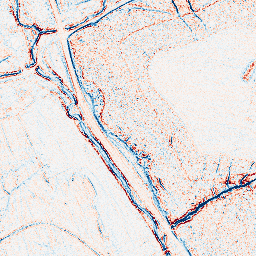
Category: edge_preserving
Decomposition family: bilateral
Decomposition parameters: d: 5
sigma_color: 50
sigma_space: 50
Upsampling method: cubic_catmull_rom
Upsampling parameters: scale: 8
Upsampling scale: 8